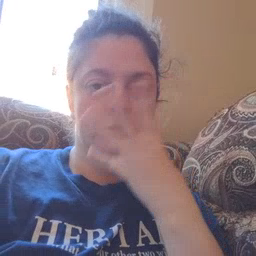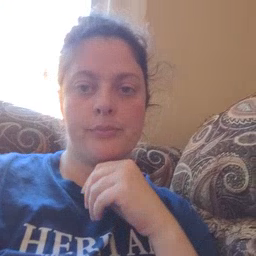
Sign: pretty